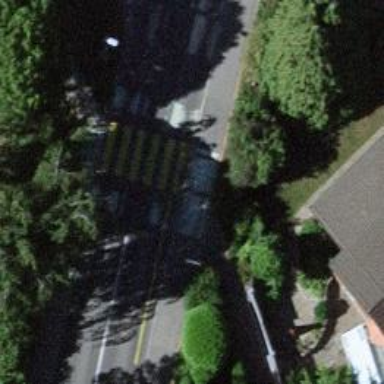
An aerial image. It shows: Pedestrian crossing with zebra markings on the footway.